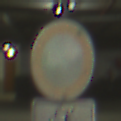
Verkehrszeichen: VerbotFahrzeugeAllerArt
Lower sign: EinspurigeFahrzeugeFrei6
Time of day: NotSpecified
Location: Indoor (Special)
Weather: NotSpecified
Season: NotSpecified
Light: Artificial